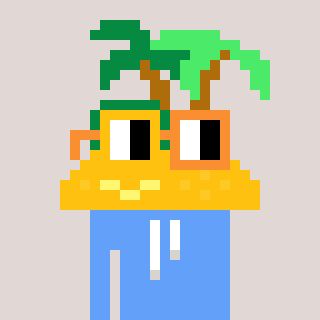
a pixel art character with square yellow and orange glasses, a island-shaped head and a blue-colored body on a warm background